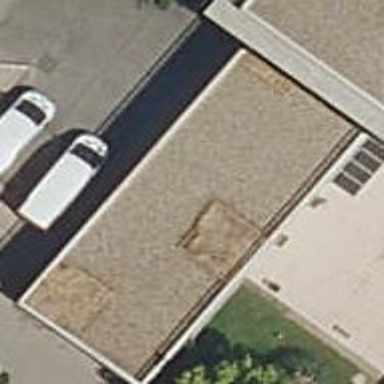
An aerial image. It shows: Part of building.